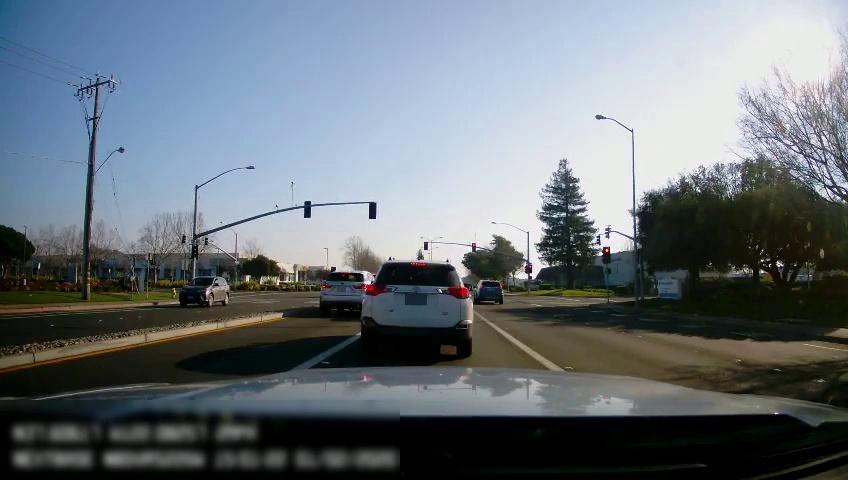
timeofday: Day
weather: Sunny
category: Drivable Space
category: Drivable Space
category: Vehicles | SUV
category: Vehicles | SUV
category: Vehicles | SUV
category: Vehicles | SUV
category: Lanes | Current Lane
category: Lanes | Alternate Lane
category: Lanes | Current Lane
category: Lanes | Alternate Lane